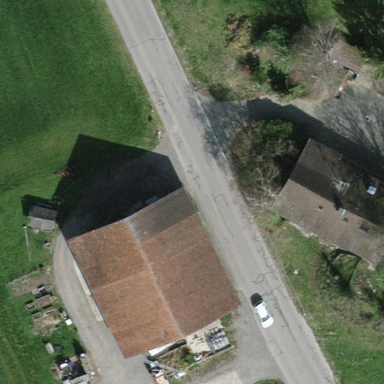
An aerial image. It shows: Farmyard area.